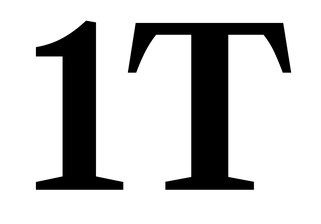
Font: LibreCaslonText_Bold